Question: I recently participated in a competition where I was asked this question. Given an array with lengths what is the area of the biggest rectangle that can be made using ALL the lengths. The lengths can be added but not broken in between.
Example:
'[ 4,2,4,4,6,8 ]' given this array the best we can do is make a rectangle of sides 8 and 6 like this.

giving an area of 8 * 6 = 48.
I am a beginner and even after a long hard think about how to do it I am unable to get anywhere. I am not looking for a solution but any clue to nudge me in the right direction would be appreciated.
TIA
Edit: Somebody pointed out(comment deleted now) that its difficult to explain the solution with just hints and not posting some code. Kindly post code if necessary.
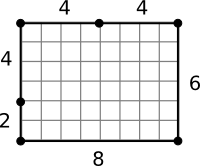
Answer: The problem is <URL> solution [or other exponential solution as suggested by @vhallac] will be your best shot, since there is not known [and if P!=NP, there is no existing] polynomial solution for this kind of problem.
First, we know that a rectangle consists of 4 edges, that are equal in pairs [e1=e2,e3=e4].
We will show that if there is a polynomial algorithm 'A' to this problem, we can also solve the <URL>, by the following algorithm:
'''
input: a group of numbers S=a1,a2,...,an
output: true if and only if the numbers can be partitioned
algorithm:
sum <- a1 + a2 + .. + an
lengths <- a1, a2 , ... , an , (sum*5), (sum*5)
activate A with lengths.
if A answered there is any rectangle [solution is not 0], answer True
else answer False
'''
(1) if there is a partition to S, let it be S1,S2, there is also a rectangle with edges: '(sum*5),(sum*5),S1,S2', and the algorithm will yield True.
(2) if the algorithm yields True, there is a rectangle available in lengths, since a1 + a2 + ... + an < sum*5, there are 2 edges with length sum*5, since the 2 other edges must be made using all remaining lengths [as the question specified], each other edge is actually of length '(a1 + a2 + ... + an)/2', and thus there is a legal partition to the problem.
There is a reduction 'PARTITION<=(p) this problem', and thus, this problem is NP-Hard
the is pretty simple, get all possible rectangles, and check each of them to see which is the best.
backtracking solution: pseudo-code:
'''
getAllRectangles(S,e1,e2,e3,e4,sol):
if S == {}:
if legalRectangle(e1,e2,e3,e4):
sol.add((e1,e2,e3,e4))
else: //S is not empty
elem <- S[0]
getAllRectangles(S-elem,e1+elem,e2,e3,e4,sol)
getAllRectangles(S-elem,e1,e2+elem,e3,e4,sol)
getAllRectangles(S-elem,e1,e2,e3+elem,e4,sol)
getAllRectangles(S-elem,e1,e2,e3,e4+elem,sol)
getRectangle(S):
RECS <- new Set
getAllRectangles(S,{},{},{},{},RECS)
getBest(RECS)
'''
As discussed in the comments, this answer shows not only this is hard to find the rectangle, it is also hard to find rectangle, making this problem hard for <URL> solutions as well.